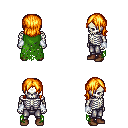
a pixel art fantasy rpg character, male body template, skeleton, green tattered cape, metal pants, light blonde long bangs hairstyle, white cloth bracers, brown shoes, four views (front, back, left, right), 2x2 character sprite sheet, small pixel art, hard edges, no anti-aliasing